Interaction volume radius: 5 \u00c5
Interaction volume height: 20 \u00c5
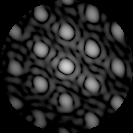
Disorder parameter: 0.228